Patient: sex M, age 74
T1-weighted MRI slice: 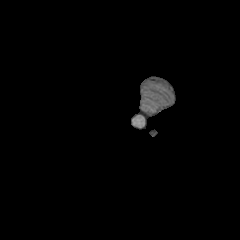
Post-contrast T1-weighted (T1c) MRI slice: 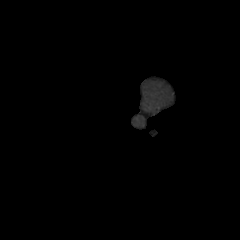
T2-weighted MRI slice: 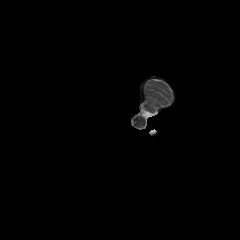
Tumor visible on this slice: no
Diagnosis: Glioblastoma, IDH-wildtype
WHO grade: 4